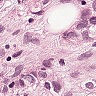
Metastatic tissue present: yes